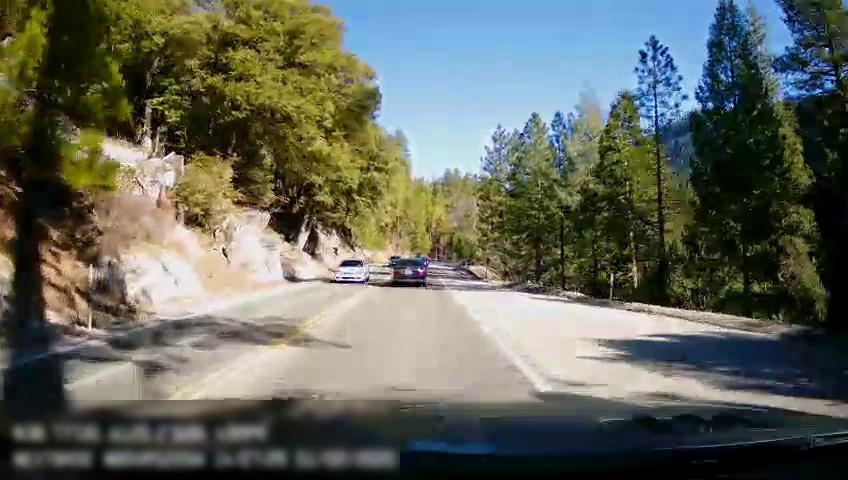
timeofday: Day
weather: Sunny
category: Drivable Space
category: Vehicles | Car
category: Vehicles | Car
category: Vehicles | Car
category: Lanes | Opposite Lane
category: Lanes | Opposite Lane
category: Lanes | Current Lane
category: Lanes | Current Lane